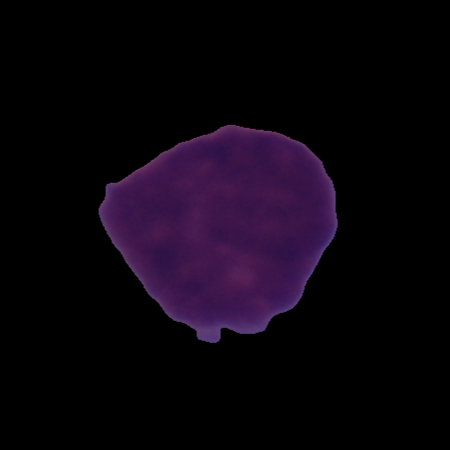
Label: cancer